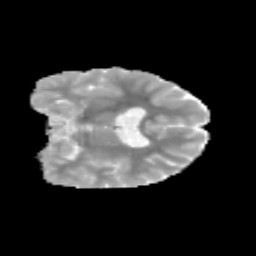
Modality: MD
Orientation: coronal
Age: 9
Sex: female
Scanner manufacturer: siemens
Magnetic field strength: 3 T
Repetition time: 3.8 s
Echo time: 0.07 s